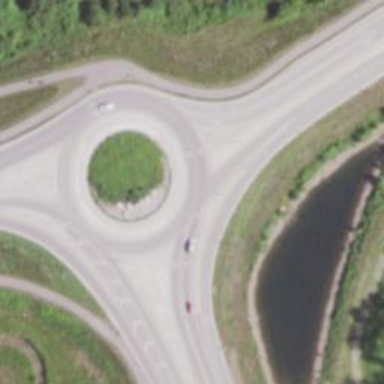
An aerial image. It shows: Primary highway intersecting roundabout.